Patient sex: M
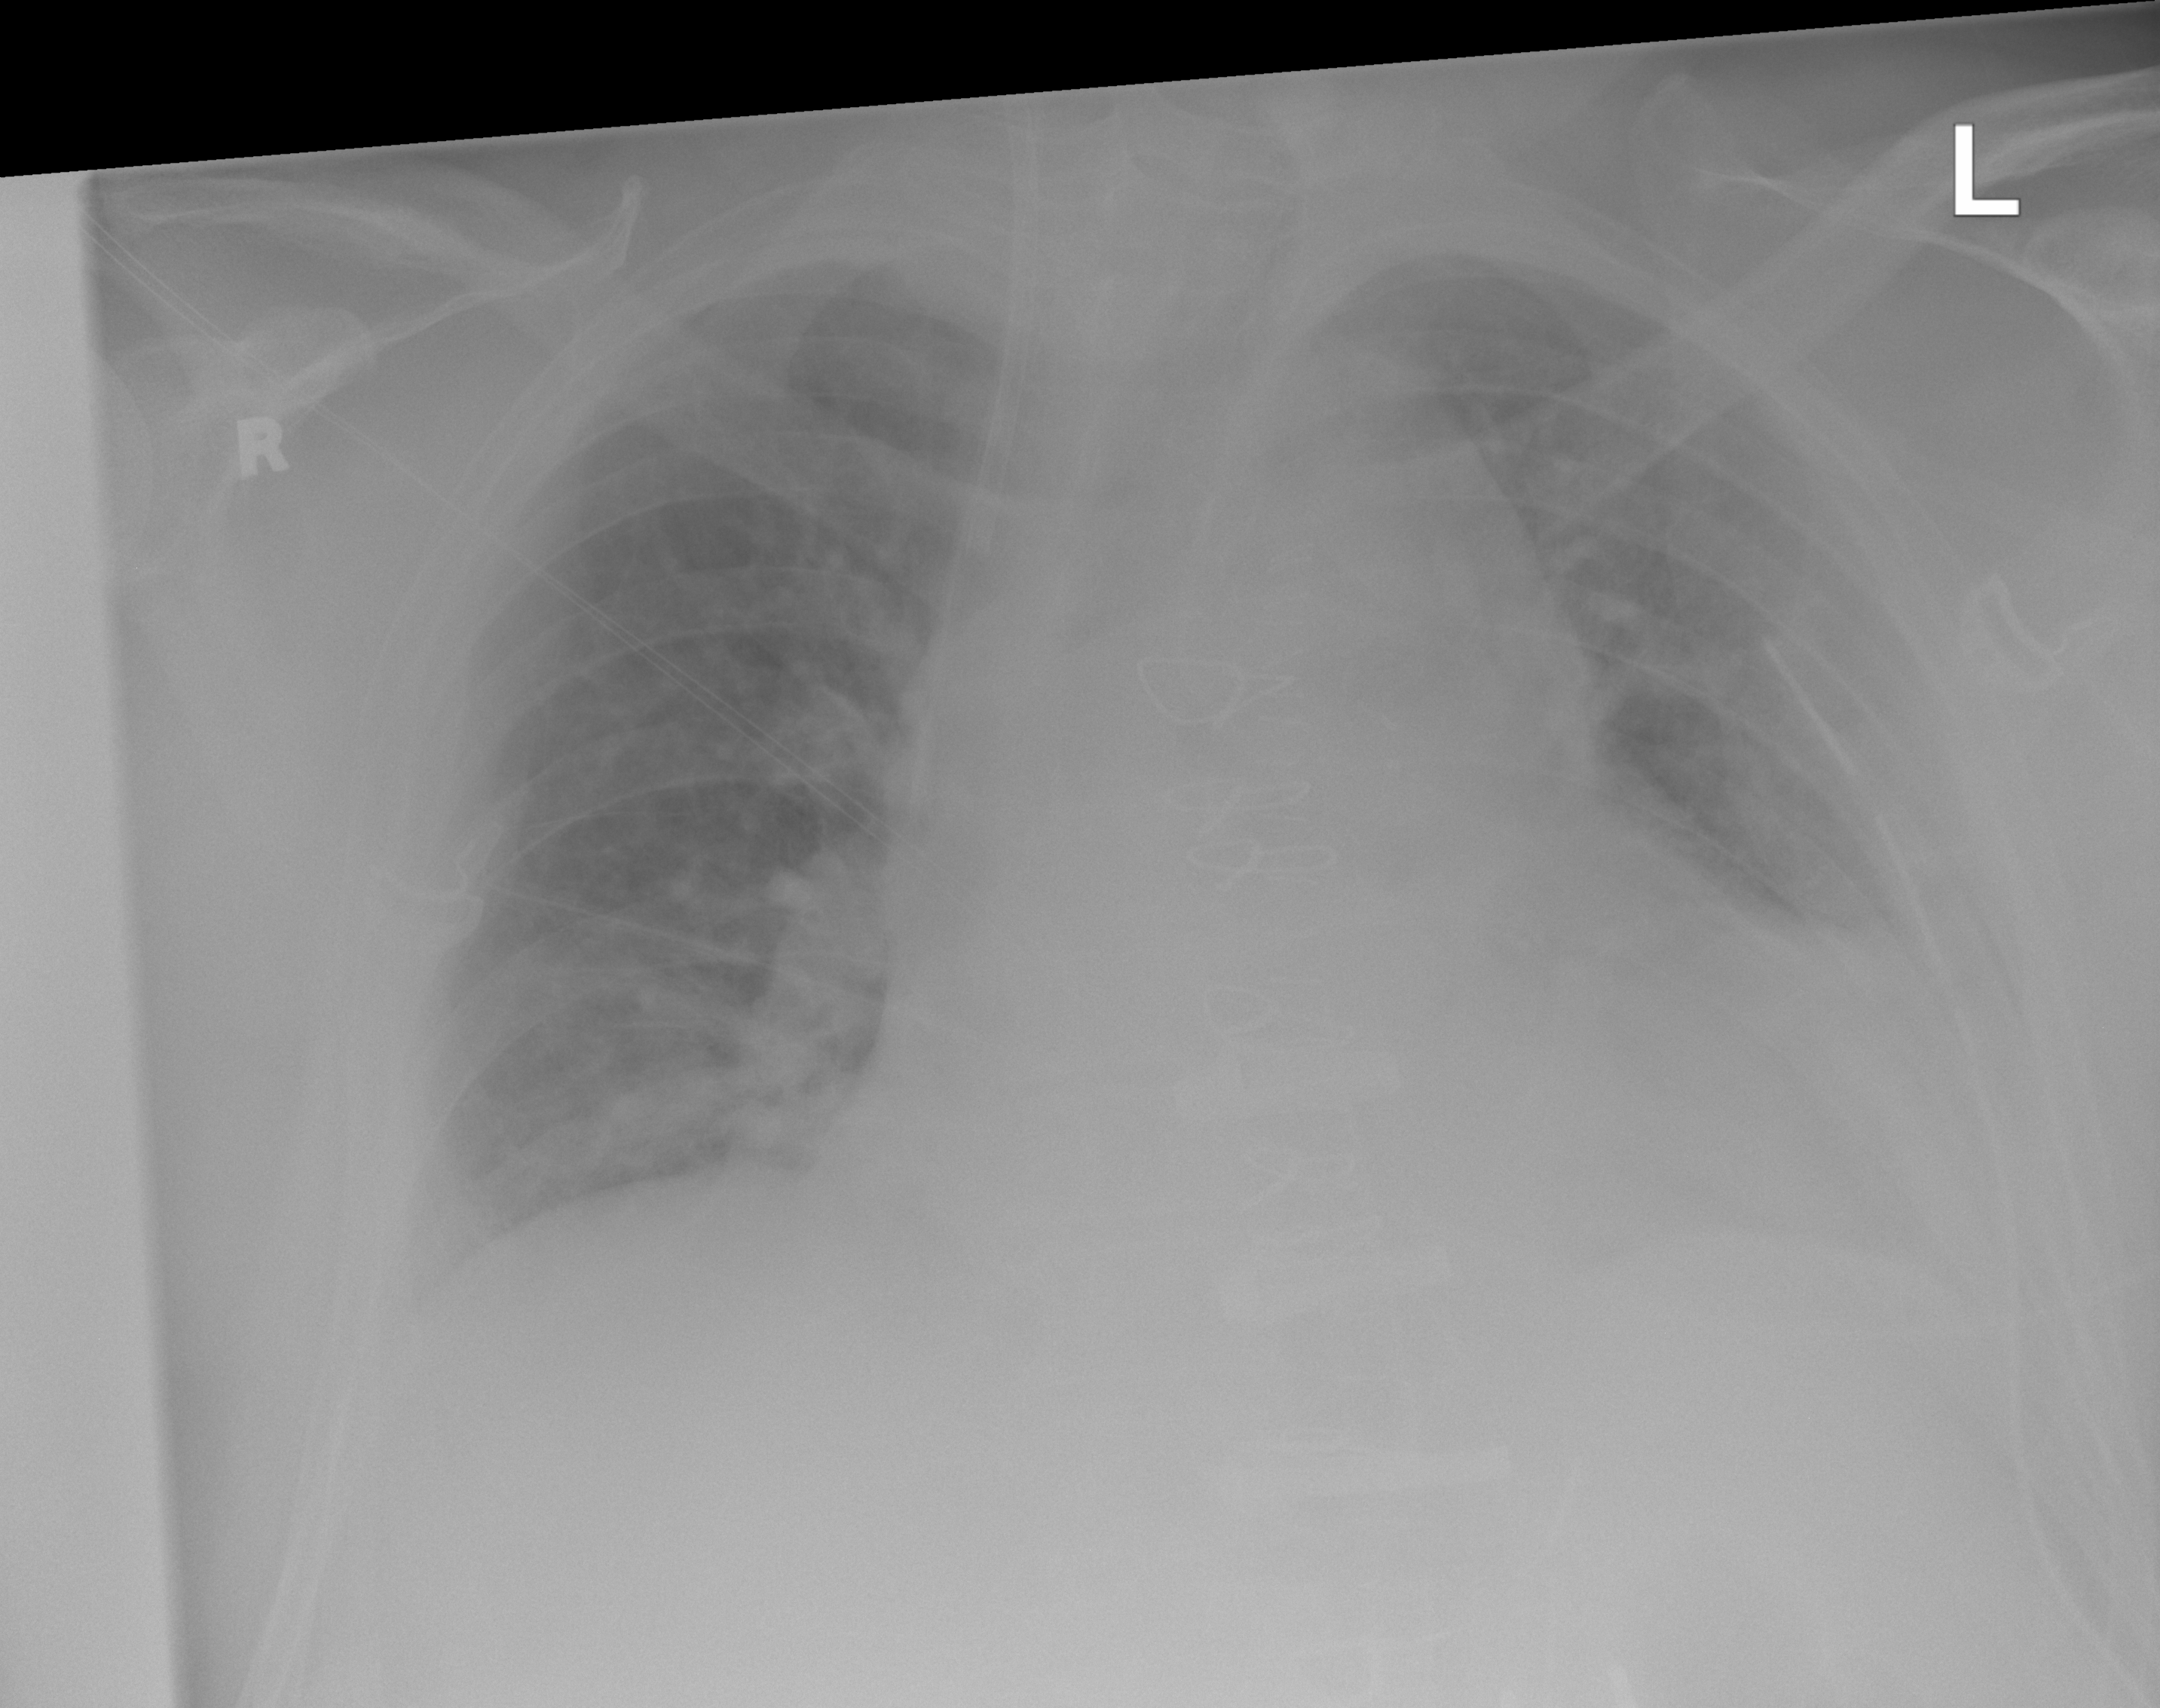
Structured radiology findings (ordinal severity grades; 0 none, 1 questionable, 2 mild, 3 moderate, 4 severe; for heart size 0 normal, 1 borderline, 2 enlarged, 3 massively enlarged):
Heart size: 2
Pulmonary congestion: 0
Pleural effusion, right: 0
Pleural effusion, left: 0
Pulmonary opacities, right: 0
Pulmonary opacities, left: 0
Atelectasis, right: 0
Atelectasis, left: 0